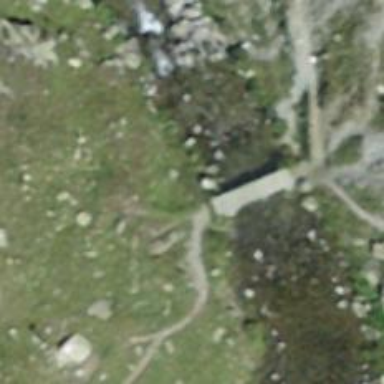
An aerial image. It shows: Path on bridge.